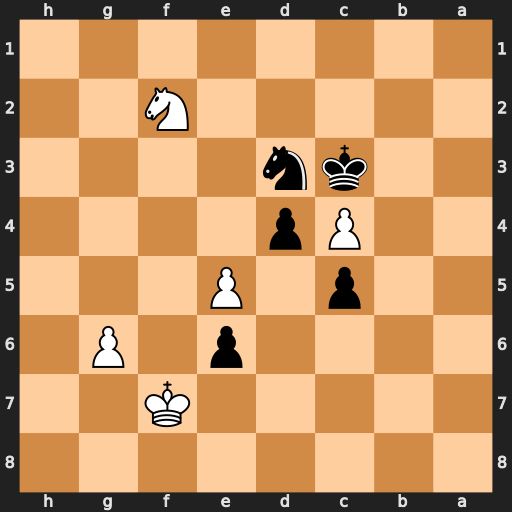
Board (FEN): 8/5K2/4p1P1/2p1P3/2Pp4/2kn4/5N2/8
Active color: b
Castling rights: -
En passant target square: -
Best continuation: Nxf2 g7 Ng4